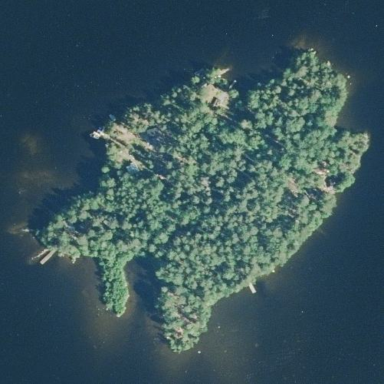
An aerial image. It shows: Island covered with woodland.